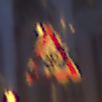
Verkehrszeichen: SchneeOderEisglaette
Umgebung: Outdoor, Urban
Tageszeit: Night
Wetter: PartlyCloudy
Licht: Artificial
Jahreszeit: NotSpecified
Kontrast: HighContrast